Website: ulta-beauty
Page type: customer-info-address
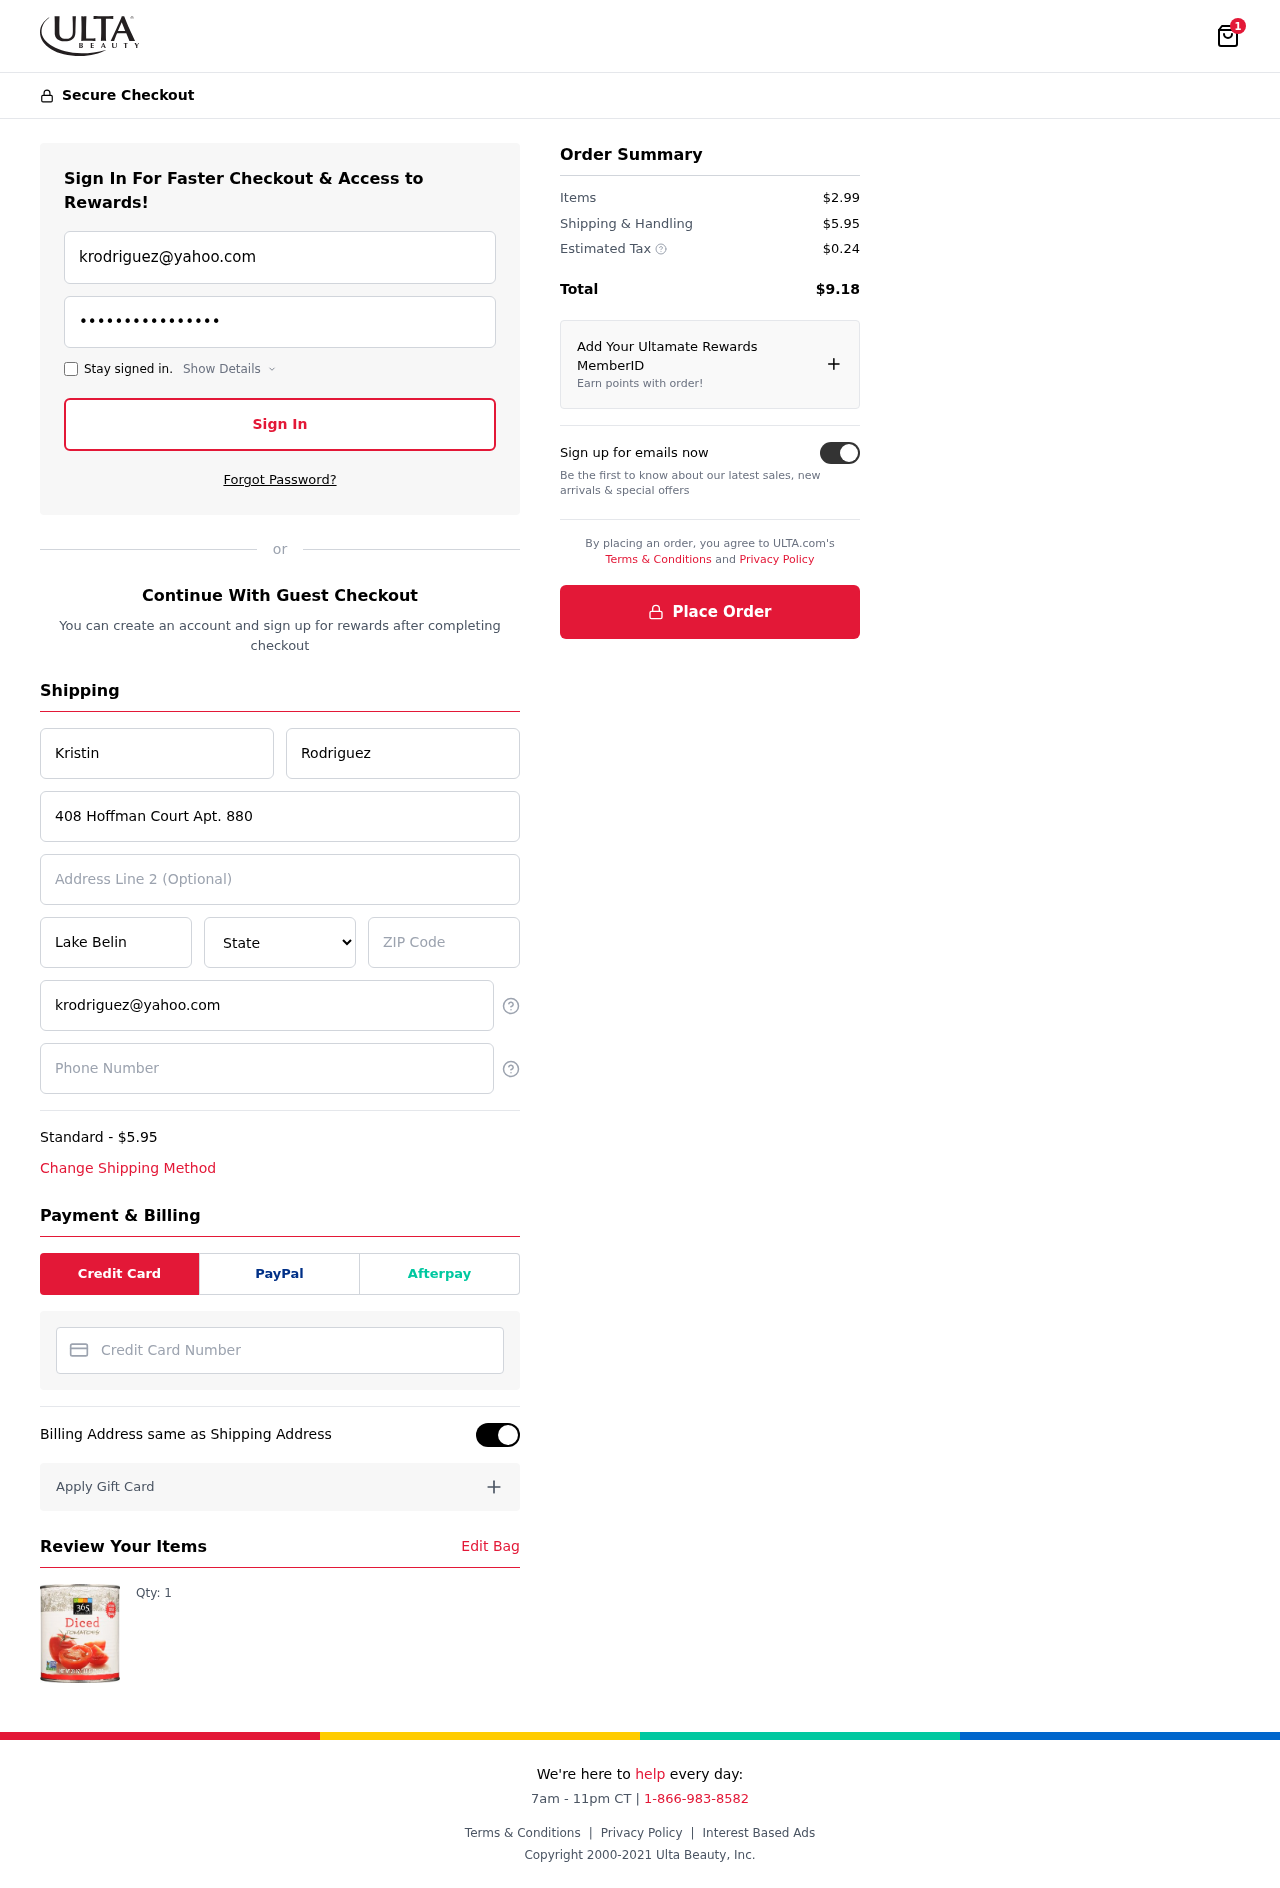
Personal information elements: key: PII_CARD_NUMBER
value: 4392 0624 4446 5312
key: PII_CITY
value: Lake Belindaport
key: PII_EMAIL
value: krodriguez@yahoo.com
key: PII_FIRSTNAME
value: Kristin
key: PII_LASTNAME
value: Rodriguez
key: PII_PHONE
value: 3646473406
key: PII_POSTCODE
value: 83231
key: PII_STATE
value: Montana
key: PII_STREET
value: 408 Hoffman Court Apt. 880
Product elements: key: PRODUCT1_QUANTITY
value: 1
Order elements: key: ORDER_NUM_ITEMS
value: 1
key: ORDER_SHIPPING_COST
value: $5.95
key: ORDER_ITEMS_TOTAL
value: $2.99
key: ORDER_SHIPPING_COST2
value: $5.95
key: ORDER_TAX
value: $0.24
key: ORDER_TOTAL
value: $9.18